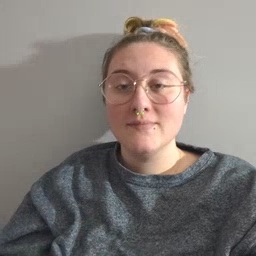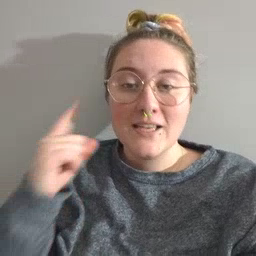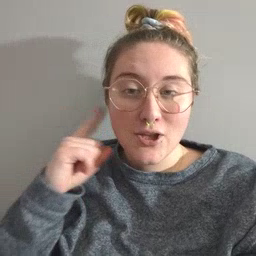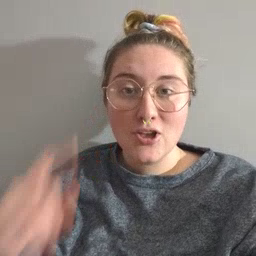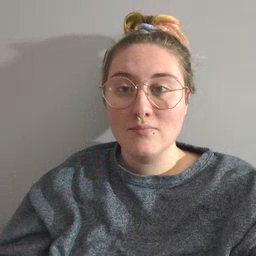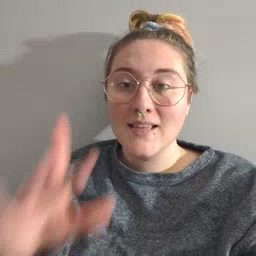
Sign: ear